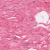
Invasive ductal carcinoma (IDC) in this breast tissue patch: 0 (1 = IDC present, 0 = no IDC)